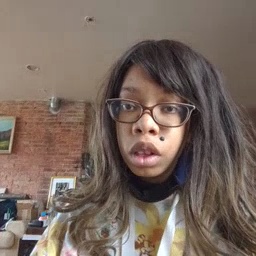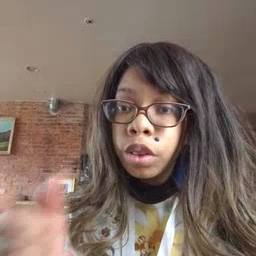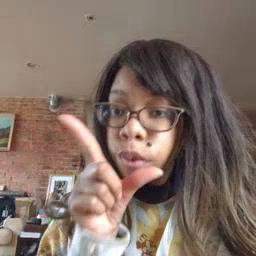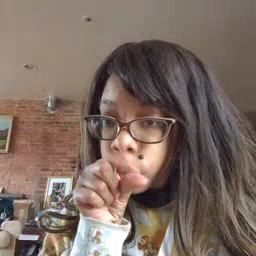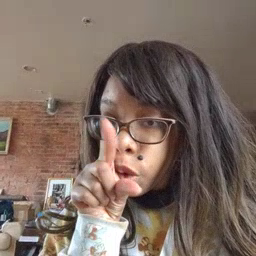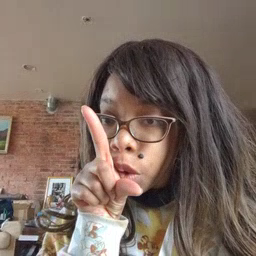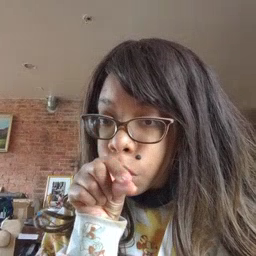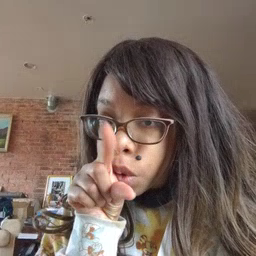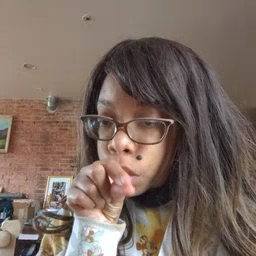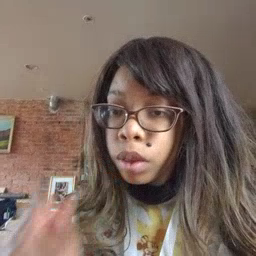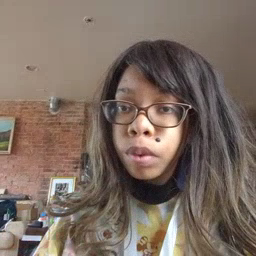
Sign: bird